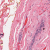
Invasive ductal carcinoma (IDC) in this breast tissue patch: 0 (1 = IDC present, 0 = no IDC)